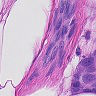
Metastatic tissue present: yes